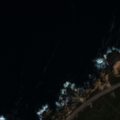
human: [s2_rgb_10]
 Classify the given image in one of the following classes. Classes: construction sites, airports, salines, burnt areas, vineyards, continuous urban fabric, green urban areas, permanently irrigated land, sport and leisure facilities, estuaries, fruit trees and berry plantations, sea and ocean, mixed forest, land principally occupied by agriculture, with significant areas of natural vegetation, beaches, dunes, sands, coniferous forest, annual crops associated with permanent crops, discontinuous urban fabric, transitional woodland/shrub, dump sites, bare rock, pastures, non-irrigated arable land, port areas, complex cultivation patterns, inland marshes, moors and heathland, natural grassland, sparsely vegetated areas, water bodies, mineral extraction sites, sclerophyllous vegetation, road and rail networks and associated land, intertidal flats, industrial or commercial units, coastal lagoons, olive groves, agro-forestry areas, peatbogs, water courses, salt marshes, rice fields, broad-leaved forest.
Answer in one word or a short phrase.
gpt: industrial or commercial units, moors and heathland, sea and ocean